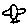
Label: bird